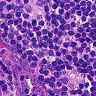
Metastatic tissue present: no